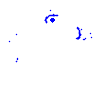
Particle: pion